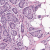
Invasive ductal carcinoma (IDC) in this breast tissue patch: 1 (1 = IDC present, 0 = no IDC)